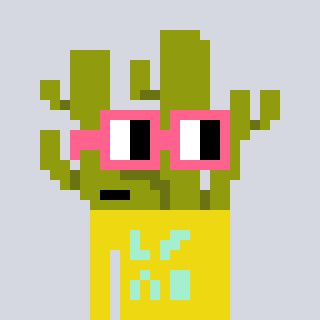
a pixel art character with square pink glasses, a cactus-shaped head and a yellow-colored body on a cool background